Имеются две катушки, расположенные коаксиально. В одной из катушек сила тока, создаваемого внешним источником, изменяется во времени так, как показано на рисунке.  Вторая катушка замкнута накоротко.
Изобразить на графике зависимость силы тока во второй катушке от времени.
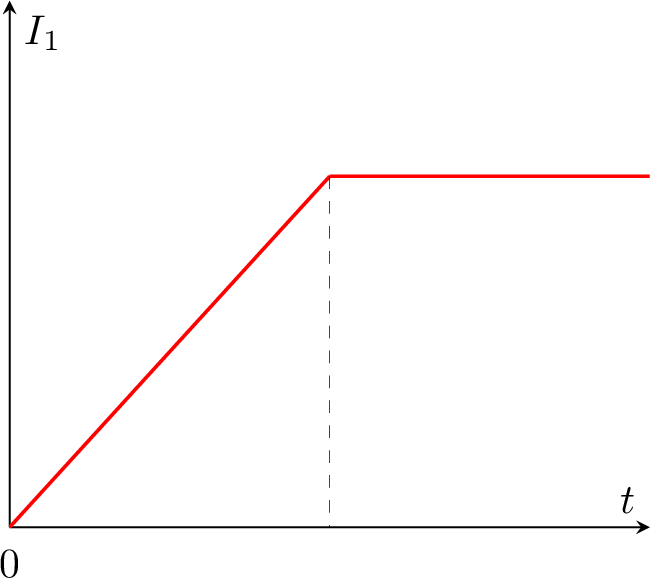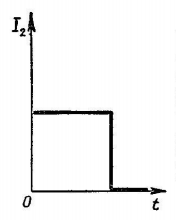
Темы:
T, Электричество, Всероссийские, Электромагнитная индукция, Катушка